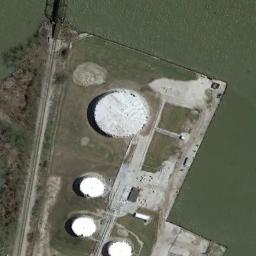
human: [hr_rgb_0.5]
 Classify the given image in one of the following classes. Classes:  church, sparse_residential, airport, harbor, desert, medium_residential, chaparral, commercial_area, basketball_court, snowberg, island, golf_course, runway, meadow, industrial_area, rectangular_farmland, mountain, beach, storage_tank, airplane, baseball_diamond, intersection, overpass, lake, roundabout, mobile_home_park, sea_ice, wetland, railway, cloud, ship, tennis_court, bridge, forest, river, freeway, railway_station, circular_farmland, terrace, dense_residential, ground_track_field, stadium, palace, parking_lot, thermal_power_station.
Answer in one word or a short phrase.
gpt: storage_tank